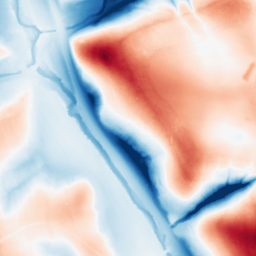
Category: edge_preserving
Decomposition family: guided
Decomposition parameters: radius: 32
eps: 1
Upsampling method: linear_exact
Upsampling parameters: scale: 8
Upsampling scale: 8